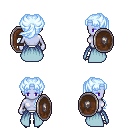
a pixel art fantasy rpg character, female body template, dark elf, purple skin, overskirt, white pants, white cyan princess hairstyle, metal boots, shield, four views (front, back, left, right), 2x2 character sprite sheet, small pixel art, hard edges, no anti-aliasing